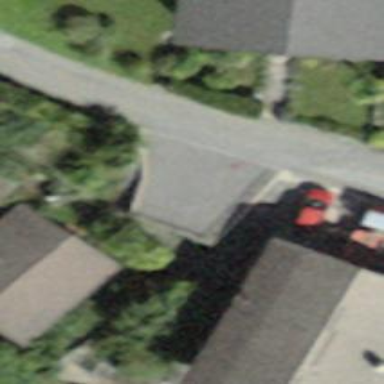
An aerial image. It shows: Detached building.